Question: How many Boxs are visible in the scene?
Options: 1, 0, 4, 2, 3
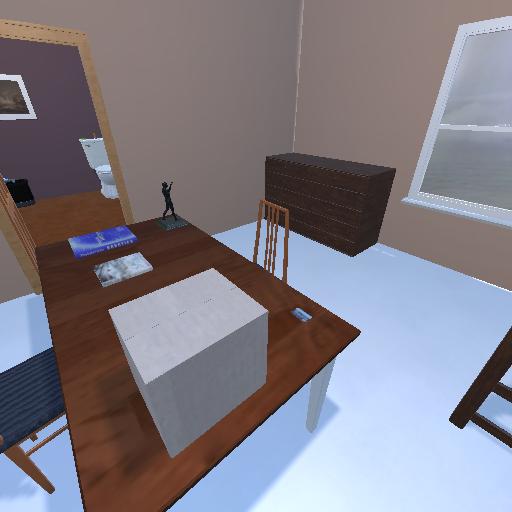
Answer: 1